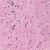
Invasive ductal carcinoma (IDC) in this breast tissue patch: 0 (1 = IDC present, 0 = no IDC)